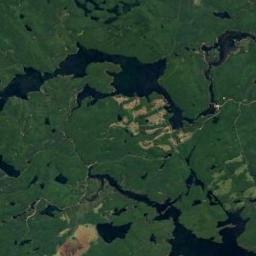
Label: wetland